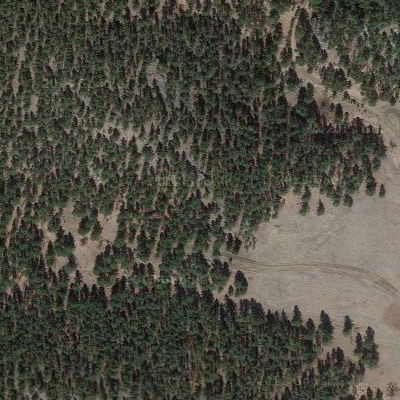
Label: eForest